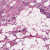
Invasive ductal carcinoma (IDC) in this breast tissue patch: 1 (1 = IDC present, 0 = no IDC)